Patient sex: F
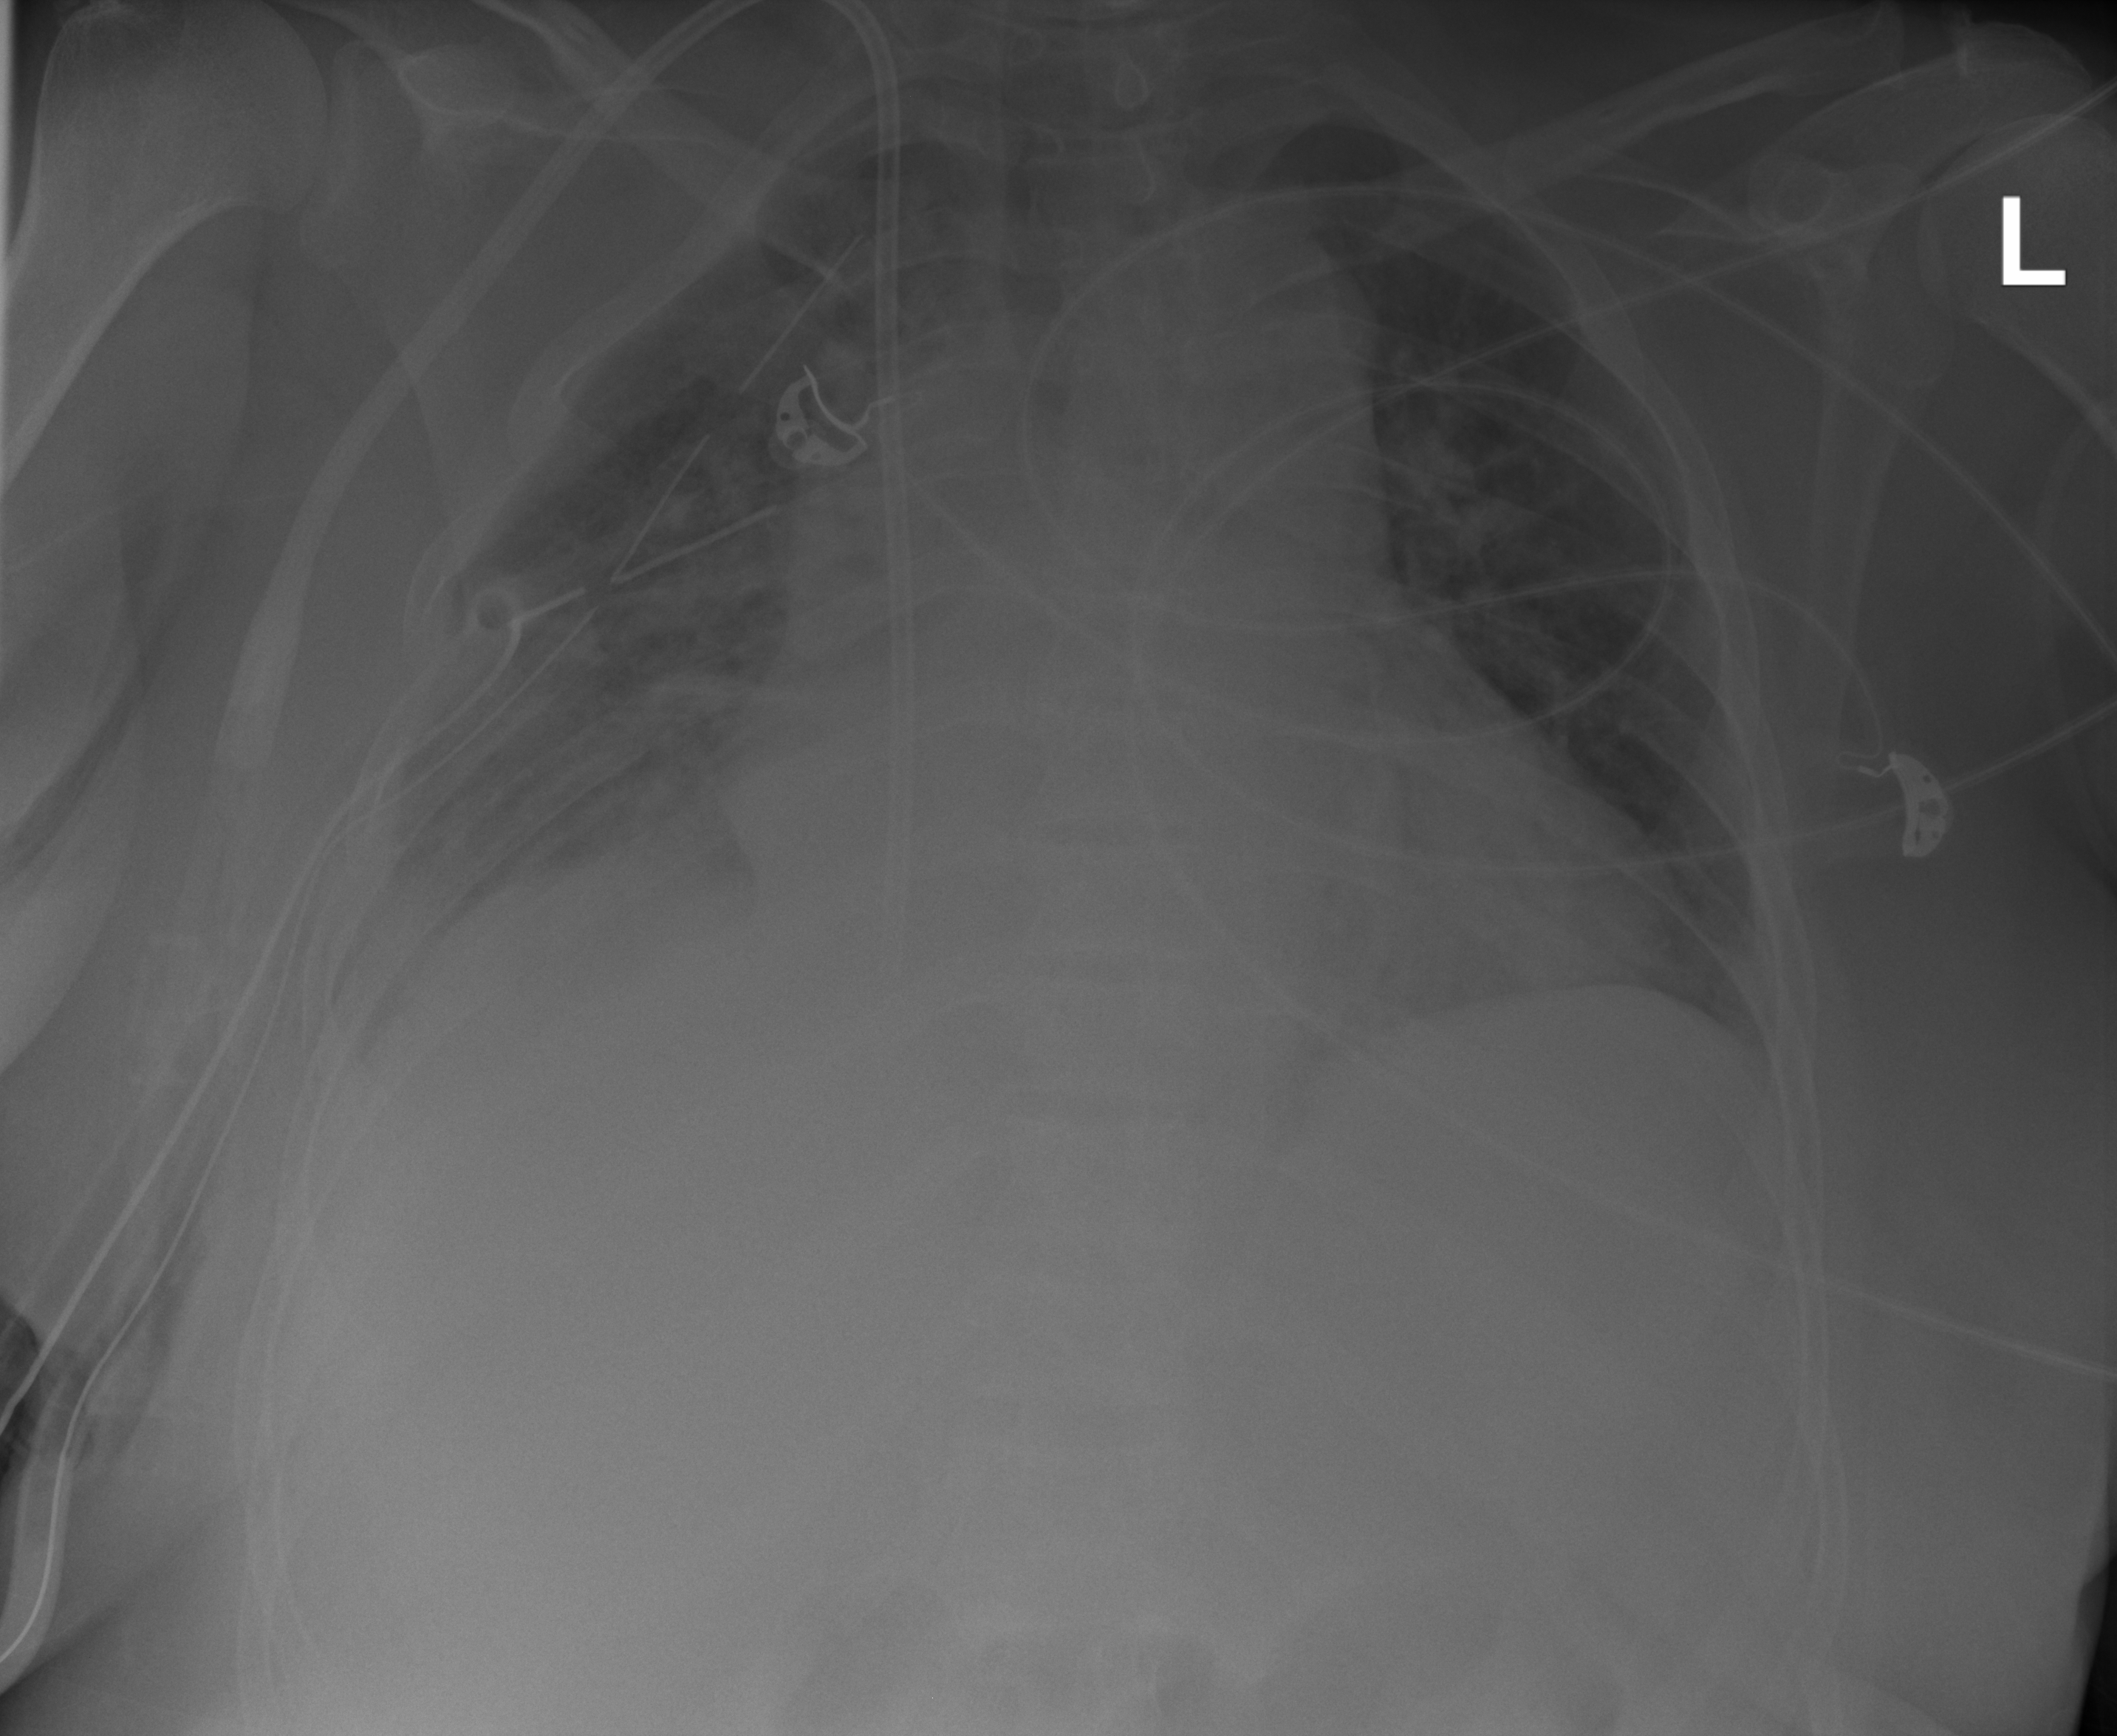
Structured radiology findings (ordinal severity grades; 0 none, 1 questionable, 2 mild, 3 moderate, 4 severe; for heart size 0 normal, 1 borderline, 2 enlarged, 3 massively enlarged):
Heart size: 2
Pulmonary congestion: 1
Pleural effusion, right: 2
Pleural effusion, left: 0
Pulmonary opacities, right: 3
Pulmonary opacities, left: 0
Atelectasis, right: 2
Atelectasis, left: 2